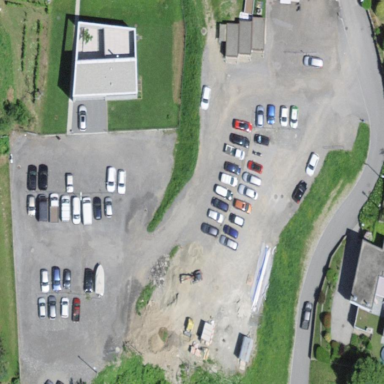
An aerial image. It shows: Unpaved surface parking area.